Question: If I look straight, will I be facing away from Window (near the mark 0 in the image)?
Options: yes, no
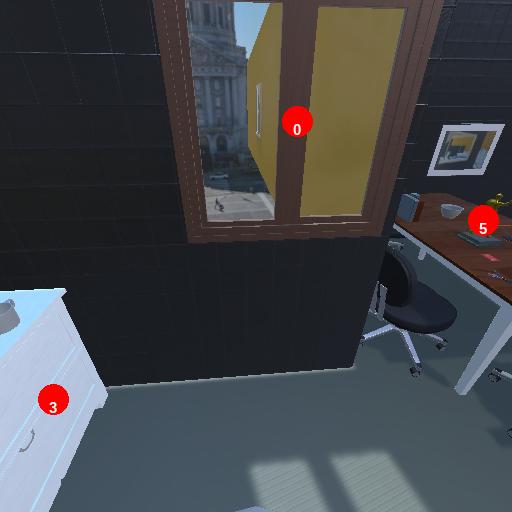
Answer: yes